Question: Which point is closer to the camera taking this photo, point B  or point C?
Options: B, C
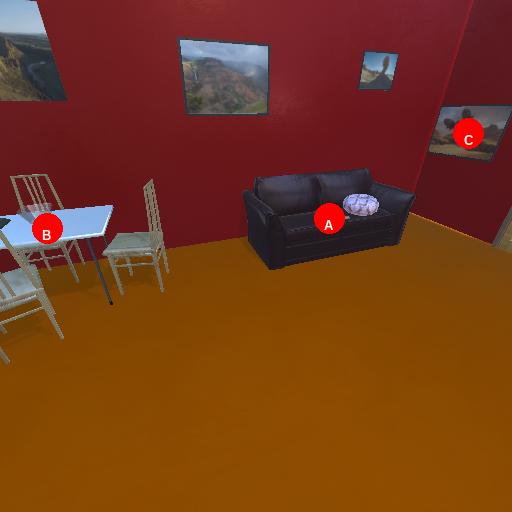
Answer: B